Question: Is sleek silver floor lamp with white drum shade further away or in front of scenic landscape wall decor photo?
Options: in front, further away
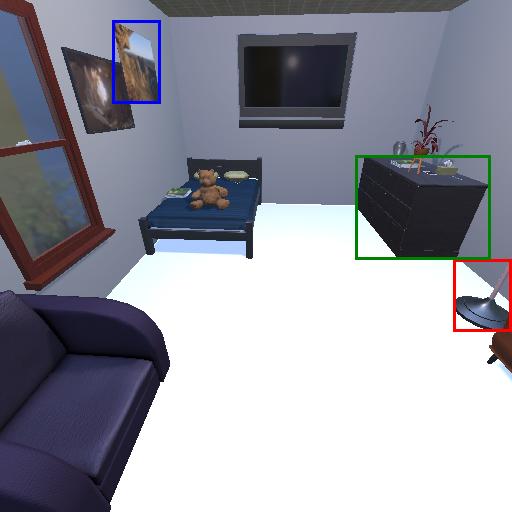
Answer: in front